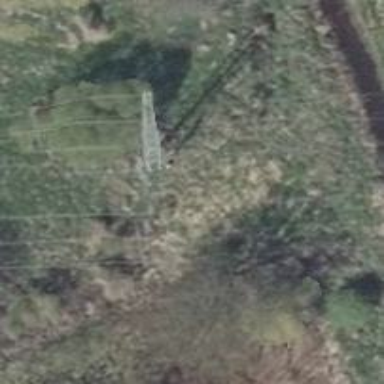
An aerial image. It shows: Power tower.